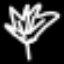
Label: leaf